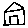
Label: house